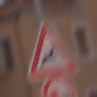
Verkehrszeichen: WildwechselLinks
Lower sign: UeberholverbotKraftfahrzeuge
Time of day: SunriseSunset
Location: Outdoor (Urban)
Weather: Clear
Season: NotSpecified
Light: Natural